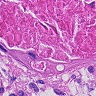
Metastatic tissue present: yes